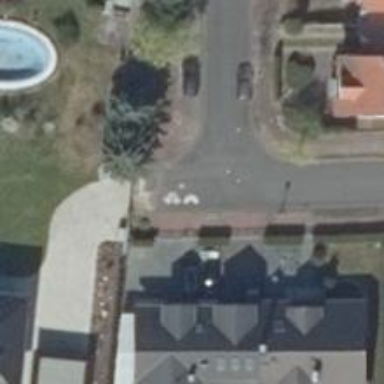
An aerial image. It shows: Driveway.